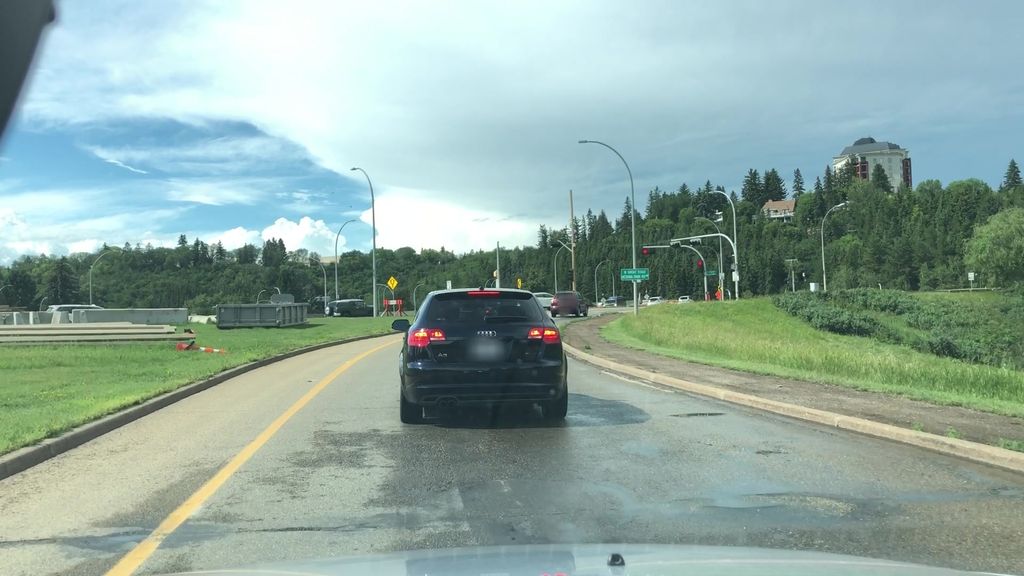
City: edmonton